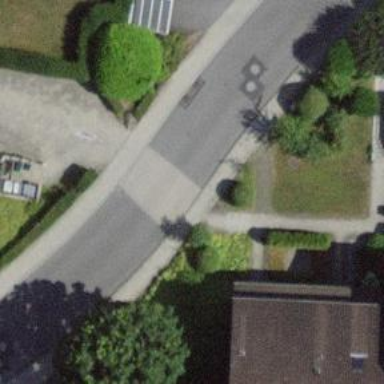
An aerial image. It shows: Kerb serving as barrier.